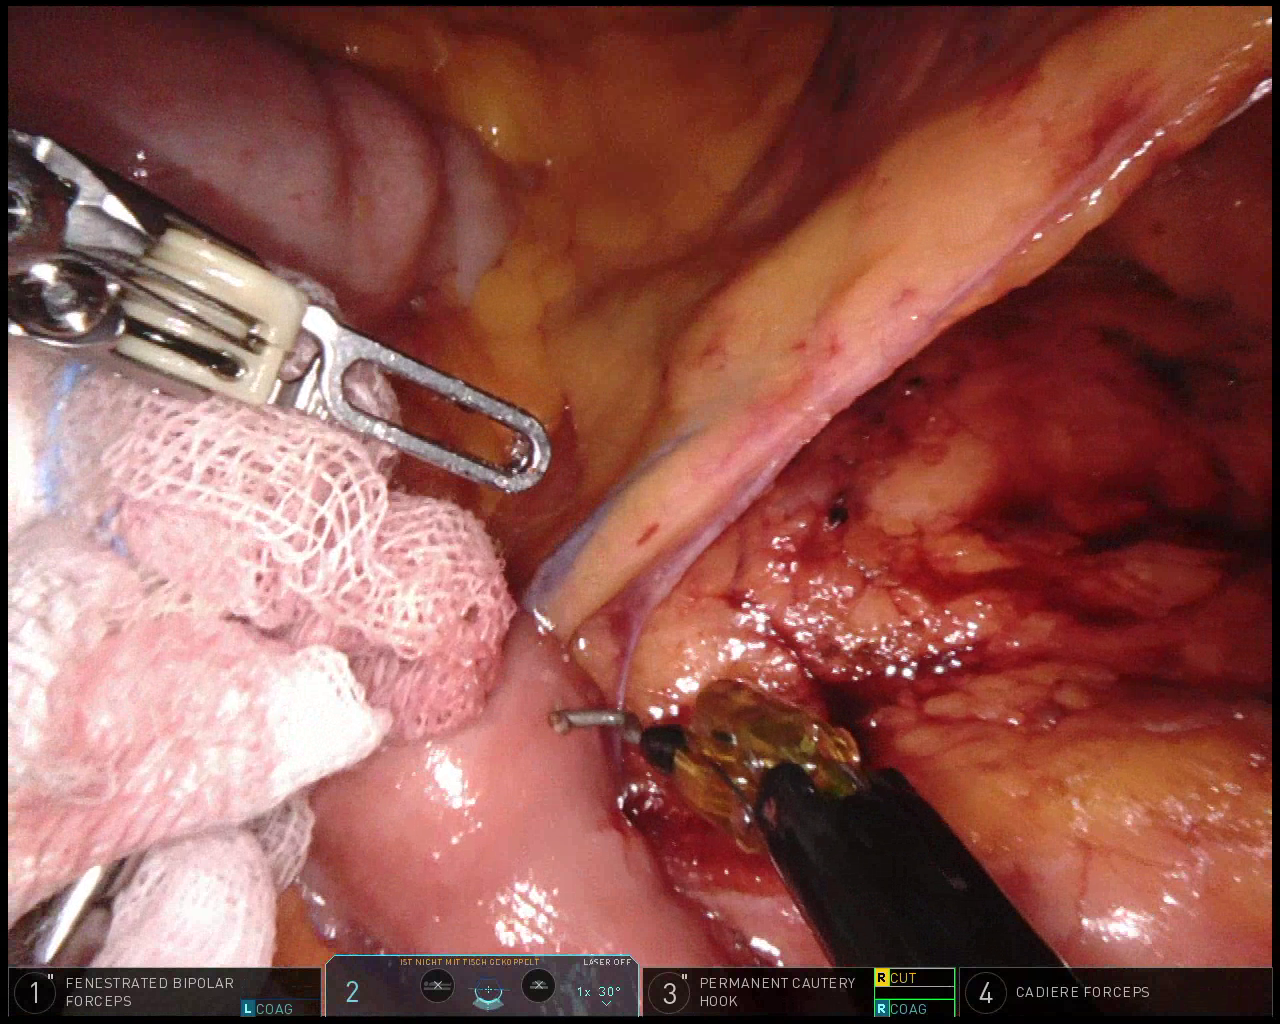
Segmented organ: intestinal_veins
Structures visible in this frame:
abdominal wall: no
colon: yes
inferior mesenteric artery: no
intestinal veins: yes
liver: no
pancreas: no
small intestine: yes
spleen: no
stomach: no
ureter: no
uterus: no
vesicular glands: no